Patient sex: M
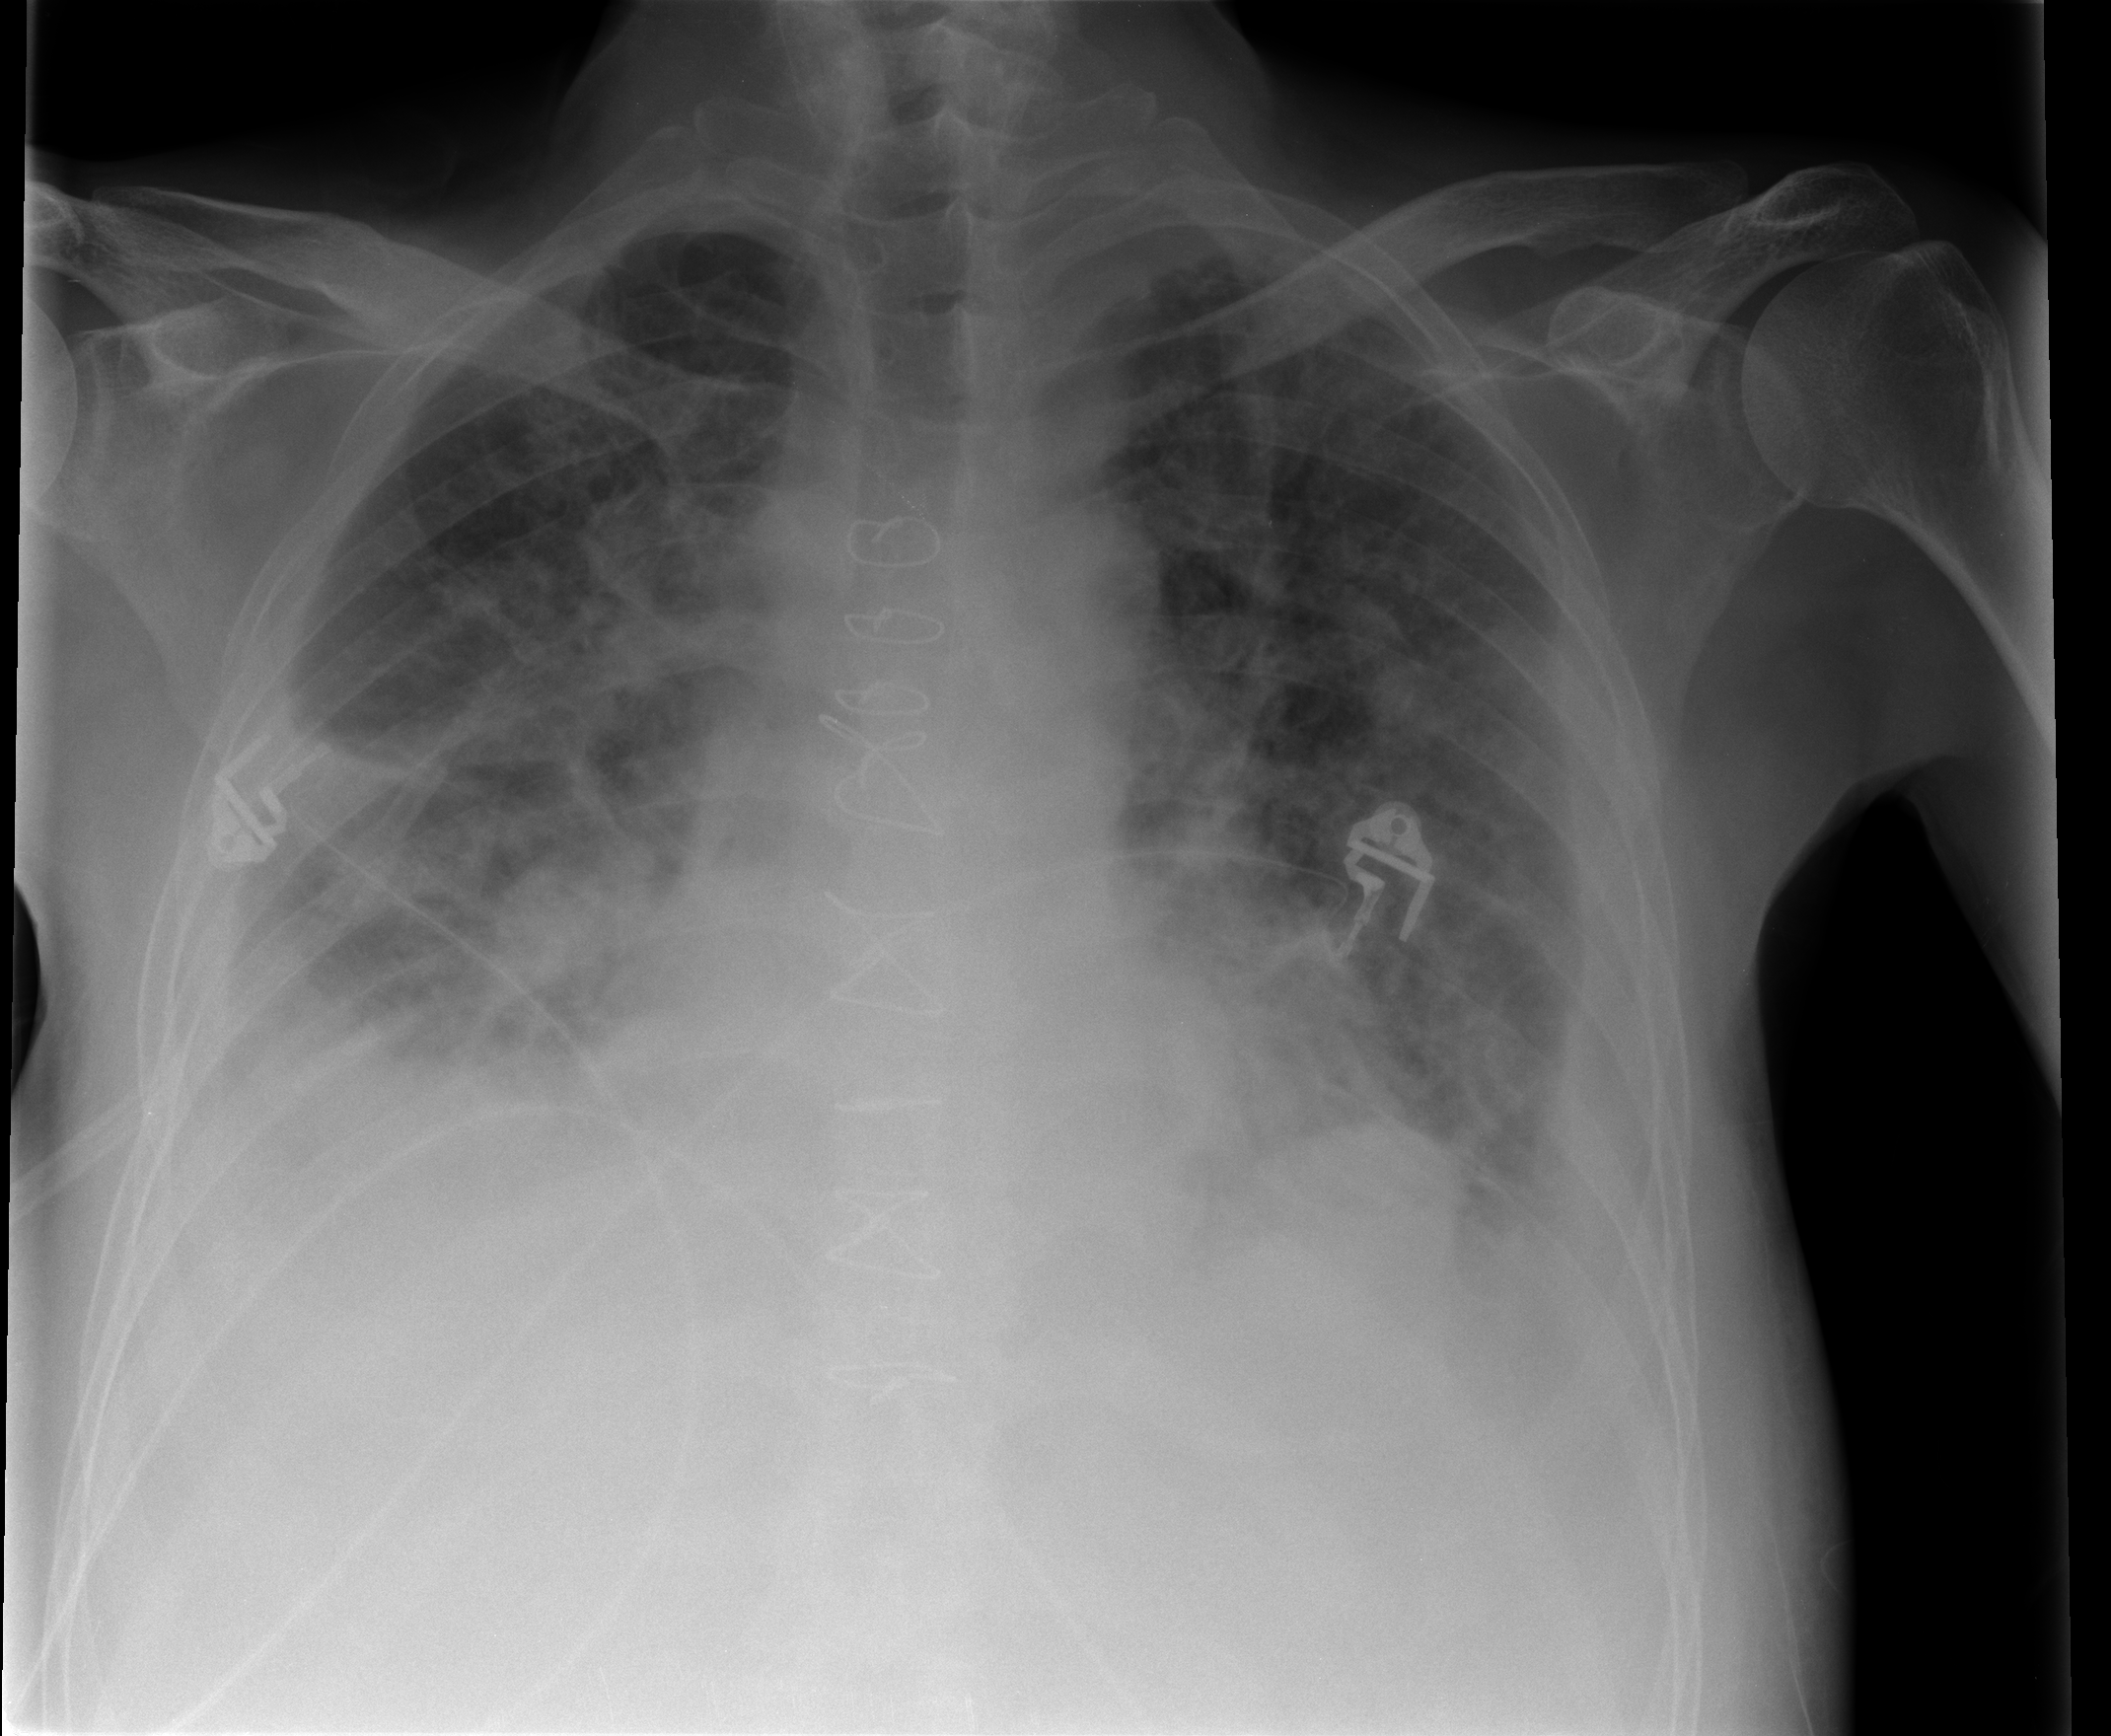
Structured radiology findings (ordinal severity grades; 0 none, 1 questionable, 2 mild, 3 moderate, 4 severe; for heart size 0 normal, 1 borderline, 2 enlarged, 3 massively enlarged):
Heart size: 0
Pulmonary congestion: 2
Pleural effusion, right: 2
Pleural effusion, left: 2
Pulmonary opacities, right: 3
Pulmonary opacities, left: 3
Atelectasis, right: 2
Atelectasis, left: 2